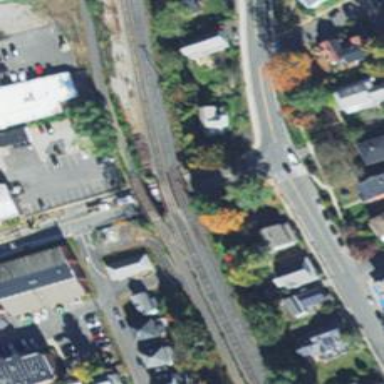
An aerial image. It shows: Railway bridge over siding rail service.